Interaction volume radius: 5 \u00c5
Interaction volume height: 15 \u00c5
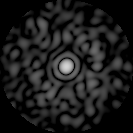
Disorder parameter: 0.8365